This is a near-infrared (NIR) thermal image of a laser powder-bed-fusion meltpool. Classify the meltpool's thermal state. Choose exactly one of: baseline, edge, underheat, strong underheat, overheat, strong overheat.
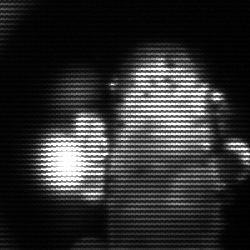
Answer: strong underheat